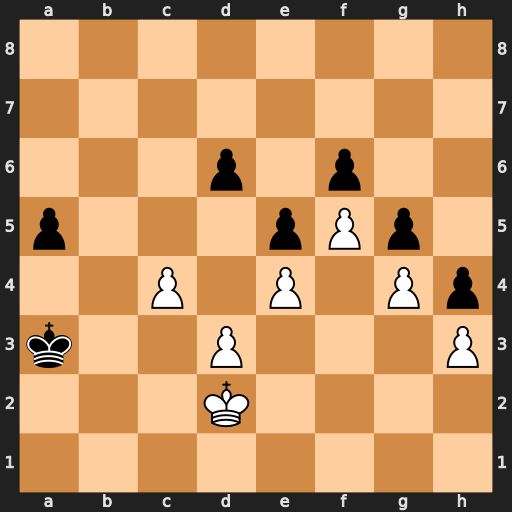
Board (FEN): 8/8/3p1p2/p3pPp1/2P1P1Pp/k2P3P/3K4/8
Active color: w
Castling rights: -
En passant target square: -
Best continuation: d4 Kb4 c5 Kb5 cxd6